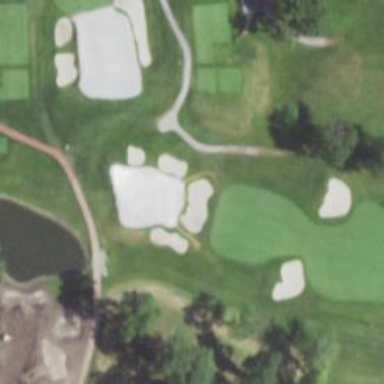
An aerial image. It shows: Golf hole.